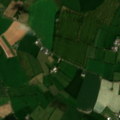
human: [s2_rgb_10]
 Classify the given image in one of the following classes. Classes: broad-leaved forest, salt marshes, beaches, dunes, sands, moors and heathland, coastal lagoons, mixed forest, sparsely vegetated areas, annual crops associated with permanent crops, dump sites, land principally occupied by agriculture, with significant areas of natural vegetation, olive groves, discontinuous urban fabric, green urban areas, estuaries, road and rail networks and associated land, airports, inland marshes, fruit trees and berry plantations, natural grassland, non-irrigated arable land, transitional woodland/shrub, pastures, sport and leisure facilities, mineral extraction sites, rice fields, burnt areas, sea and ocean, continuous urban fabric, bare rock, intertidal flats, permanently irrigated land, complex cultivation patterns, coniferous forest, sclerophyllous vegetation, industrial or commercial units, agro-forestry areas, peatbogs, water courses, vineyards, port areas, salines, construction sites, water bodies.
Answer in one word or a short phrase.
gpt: non-irrigated arable land, pastures